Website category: auto
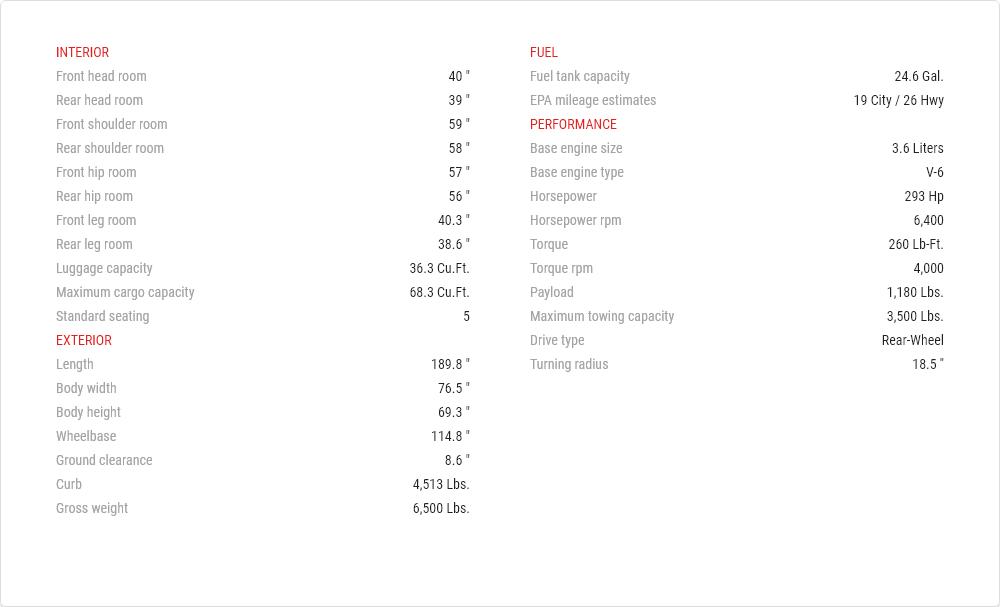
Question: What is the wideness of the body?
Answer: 76.5 "

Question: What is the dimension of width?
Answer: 76.5 "

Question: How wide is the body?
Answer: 76.5 "

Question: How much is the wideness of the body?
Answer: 76.5 "

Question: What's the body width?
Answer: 76.5 "

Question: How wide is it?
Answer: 76.5 "

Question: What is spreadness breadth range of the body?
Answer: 76.5 "

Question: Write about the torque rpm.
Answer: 4,000

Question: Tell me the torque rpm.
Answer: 4,000

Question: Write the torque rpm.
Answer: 4,000

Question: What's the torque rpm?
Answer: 4,000

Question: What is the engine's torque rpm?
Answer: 4,000

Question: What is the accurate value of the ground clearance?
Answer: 8.6 "

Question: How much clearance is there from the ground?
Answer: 8.6 "

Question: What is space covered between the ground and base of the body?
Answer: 8.6 "

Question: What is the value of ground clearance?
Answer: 8.6 "

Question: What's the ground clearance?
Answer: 8.6 "

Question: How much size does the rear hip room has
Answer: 56 "

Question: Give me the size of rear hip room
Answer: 56 "

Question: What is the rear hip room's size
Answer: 56 "

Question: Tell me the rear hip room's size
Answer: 56 "

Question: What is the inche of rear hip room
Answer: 56 "

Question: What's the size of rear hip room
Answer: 56 "

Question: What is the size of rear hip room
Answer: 56 "

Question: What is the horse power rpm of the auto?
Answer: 6,400

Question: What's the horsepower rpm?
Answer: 6,400

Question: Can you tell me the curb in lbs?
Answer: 4,513 lbs.

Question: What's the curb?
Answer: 4,513 lbs.

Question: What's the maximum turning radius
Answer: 18.5 ''

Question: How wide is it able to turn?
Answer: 18.5 ''

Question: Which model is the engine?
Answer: V-6

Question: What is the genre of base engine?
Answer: V-6

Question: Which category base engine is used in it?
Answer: V-6

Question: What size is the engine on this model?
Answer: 3.6 liters

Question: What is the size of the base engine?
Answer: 3.6 liters

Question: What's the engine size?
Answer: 3.6 liters

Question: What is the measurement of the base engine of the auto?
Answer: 3.6 liters

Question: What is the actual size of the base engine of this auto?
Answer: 3.6 liters

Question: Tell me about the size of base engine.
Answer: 3.6 liters

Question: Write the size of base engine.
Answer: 3.6 liters

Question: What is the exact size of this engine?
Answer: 3.6 liters

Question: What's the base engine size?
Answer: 3.6 liters

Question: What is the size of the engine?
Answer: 3.6 liters

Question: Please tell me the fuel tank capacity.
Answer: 24.6 gal.

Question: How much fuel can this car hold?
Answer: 24.6 gal.

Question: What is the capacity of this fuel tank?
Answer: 24.6 gal.

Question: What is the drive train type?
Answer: rear-wheel

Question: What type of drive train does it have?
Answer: rear-wheel

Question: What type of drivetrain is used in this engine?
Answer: rear-wheel

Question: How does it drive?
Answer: rear-wheel

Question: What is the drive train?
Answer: rear-wheel

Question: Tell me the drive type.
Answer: rear-wheel

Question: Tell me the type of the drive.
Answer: rear-wheel

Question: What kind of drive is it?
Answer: rear-wheel

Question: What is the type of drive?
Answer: rear-wheel

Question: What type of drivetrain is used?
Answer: rear-wheel

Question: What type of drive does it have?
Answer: rear-wheel

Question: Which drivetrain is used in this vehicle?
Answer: rear-wheel

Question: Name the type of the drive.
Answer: rear-wheel

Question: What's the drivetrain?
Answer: rear-wheel

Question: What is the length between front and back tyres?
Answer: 114.8 "

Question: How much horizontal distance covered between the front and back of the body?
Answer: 114.8 "

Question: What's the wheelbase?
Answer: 114.8 "

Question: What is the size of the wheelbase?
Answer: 114.8 "